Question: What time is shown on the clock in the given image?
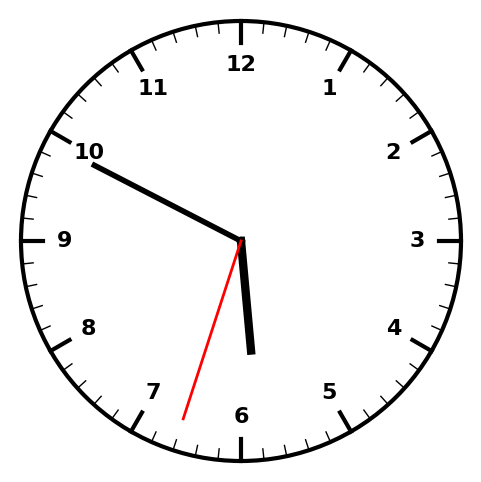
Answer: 05:49:33